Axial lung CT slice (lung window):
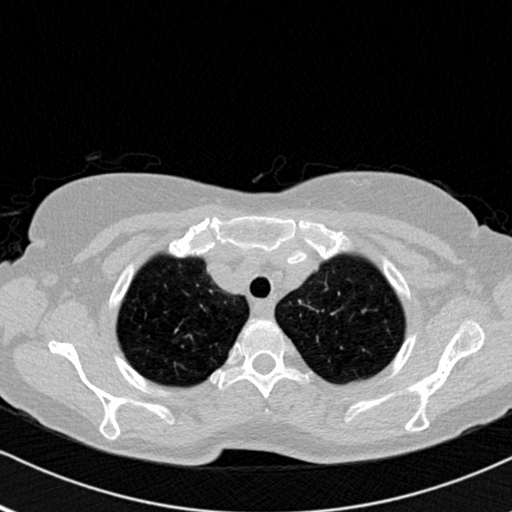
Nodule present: no